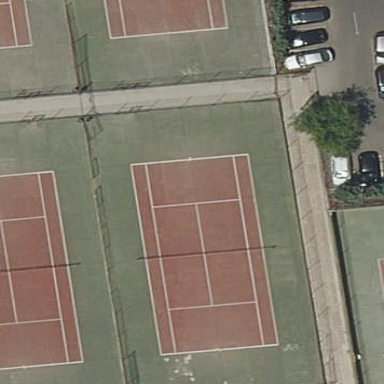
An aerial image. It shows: Tennis court on pitch.